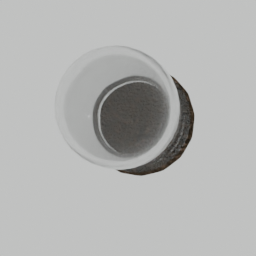
Label: decoration